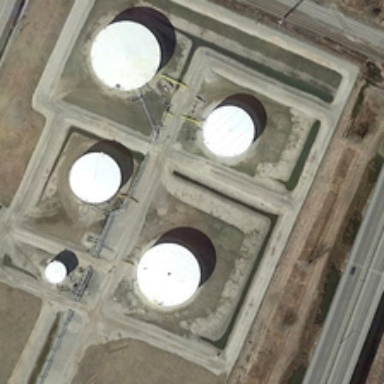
The pictures are cement roads and land .